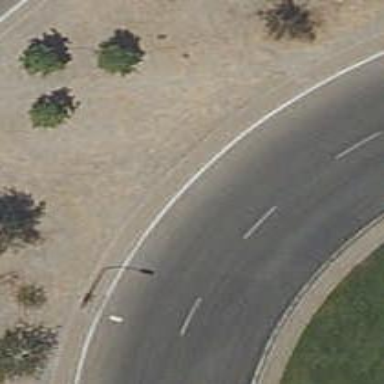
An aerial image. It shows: Residential road that intersects with roundabout.